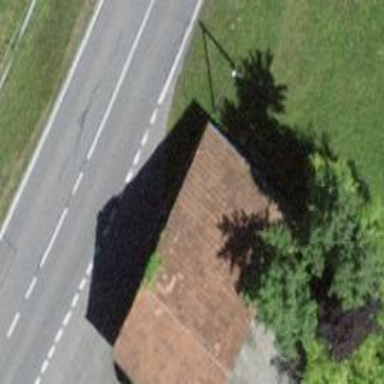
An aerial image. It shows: Rural barn.